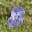
Label: 8